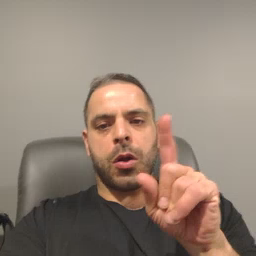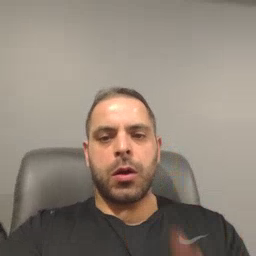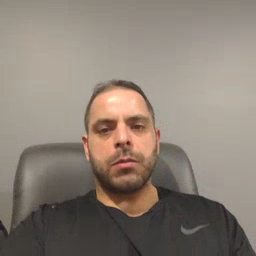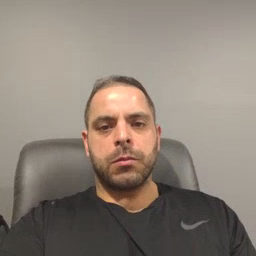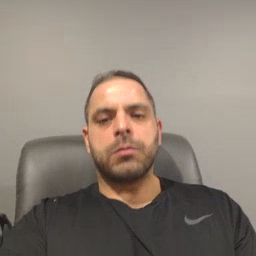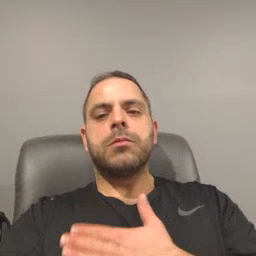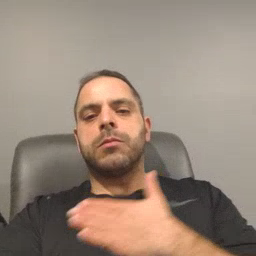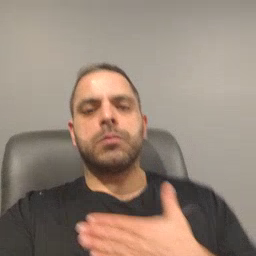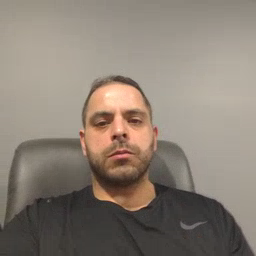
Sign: please